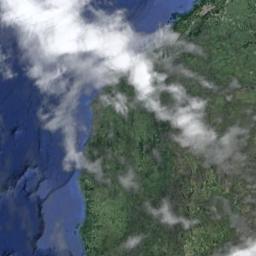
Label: cloud